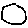
Label: circle